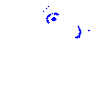
Particle: kaon